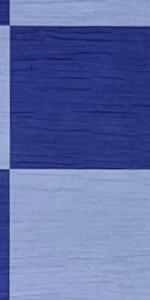
Label: Empty